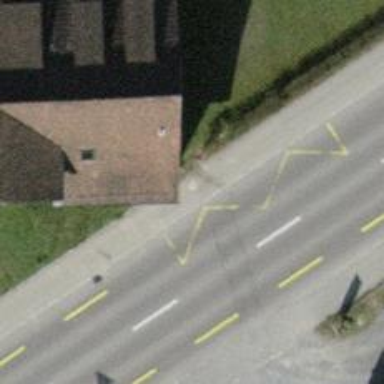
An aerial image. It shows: Bus stop with platform for public transport.